Current action and preconditions to check: trajectory_clear

Your task: For each precondition in the list above, predict whether it will hold at this action.

Consider the current scene as observed from the mobile robot's camera, and analyze the predicted future states of all dynamic agents (e.g., people, animals, vehicles, or any moving entities) within the NEXT SECOND.

IMPORTANT: Only answer "very likely" if you are absolutely certain—based on strong, clear evidence—that a dynamic agent will violate the precondition in the predicted future state. Do NOT answer "very likely" for unlikely, ambiguous, or low-probability risks.

Ask yourself for each precondition: Is there a high probability, with clear and convincing evidence, that the predicted future states of any dynamic agent will interfere with the predicted future state of the currently executing action within the NEXT SECOND, causing that precondition to fail?

Assess the risk level based on these predictions. Use "likely" or "very likely" if motions create a clear risk of interference.

Use "neutral" or "improbable" if agents are nearby but their predicted paths are clearly diverging or non-conflicting.

Failure Risk Categories: "very improbable", "improbable", "neutral", "likely", "very likely"

Answer Format: Output ONLY the probability_of_failure value from these categories: "very improbable", "improbable", "neutral", "likely", "very likely"

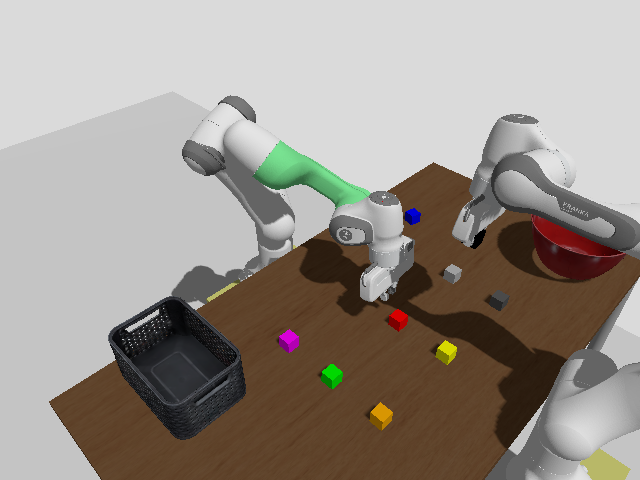

Answer: very improbable